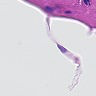
Metastatic tissue present: no